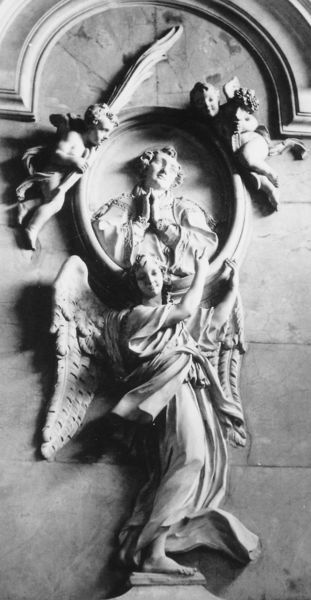
Titel: Engel mit dem Medaillon des Hl. Stefan
Standort: Rom, S. Maria in Aracoeli (EU - I - Latium)
Schlagwörter: feder, flügel, fuß, frau, marmor, tuch, wand, arm, falten, stein, porträt, kirche, figur, gewand, renaissance, kreis, engel, skulptur, statue, relief, bogen, italien, fotografie, medaillon, religion, barfuß, schwarzweiß, beten, gebet, betende, religiös, gips, putti, christentum, johann, barrock, stifter, huldigen, flüge, putt, frauu, engle